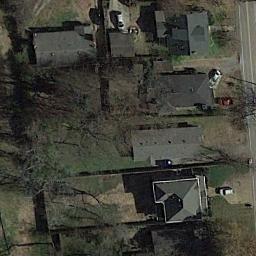
Label: residential